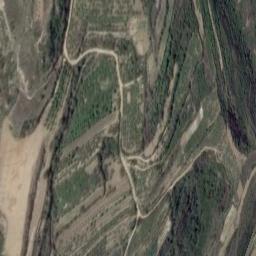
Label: terrace